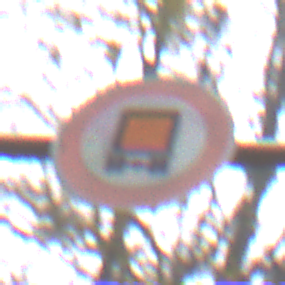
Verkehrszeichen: VerbotKennzeichnungspflichtigeKraftfahrzeugeGefaehrlicheGueter
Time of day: MorningAfternoon
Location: Outdoor (Nature)
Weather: Overcast
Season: Autumn
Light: Natural